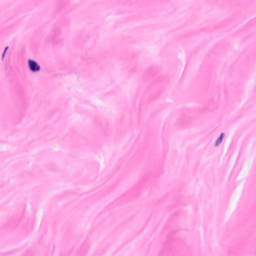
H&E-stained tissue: Breast